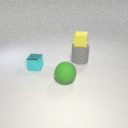
small yellow rubber cube above large gray rubber cylinder